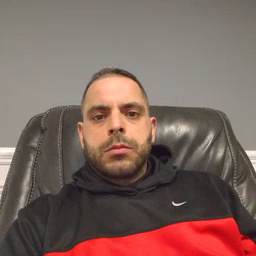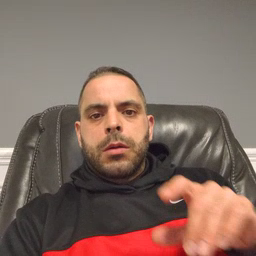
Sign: owie